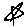
Label: star